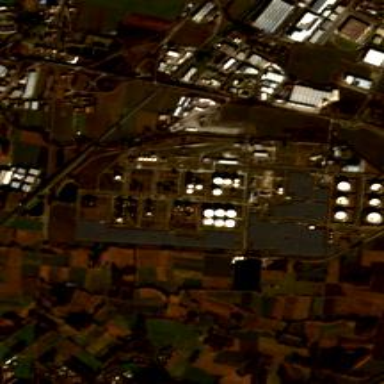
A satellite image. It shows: Industrial area.